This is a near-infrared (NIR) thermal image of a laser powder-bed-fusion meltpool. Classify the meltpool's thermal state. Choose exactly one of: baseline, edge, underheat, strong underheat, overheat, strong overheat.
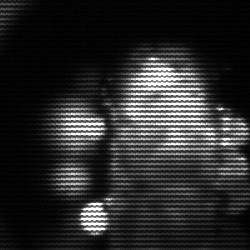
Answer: strong underheat